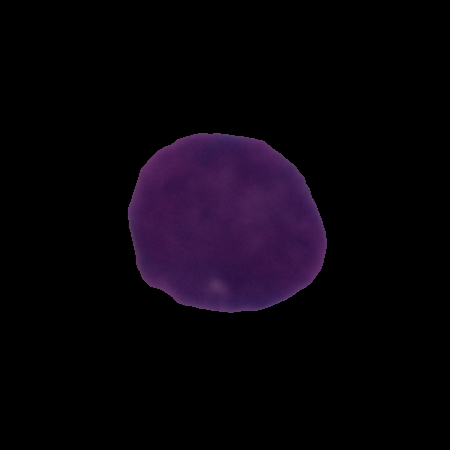
Label: cancer